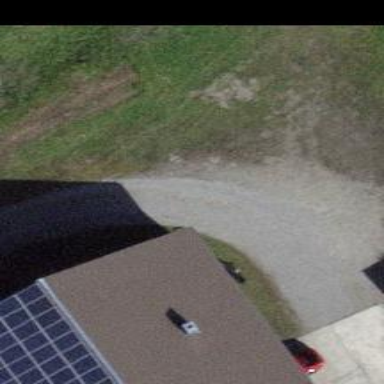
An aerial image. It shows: Compacted driveway serving as service road.